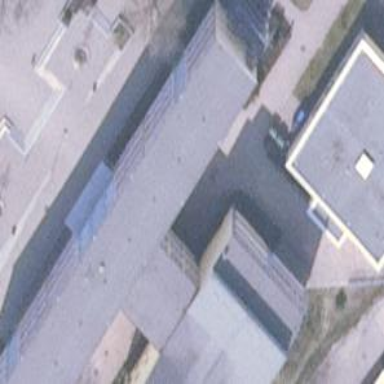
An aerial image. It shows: School building.